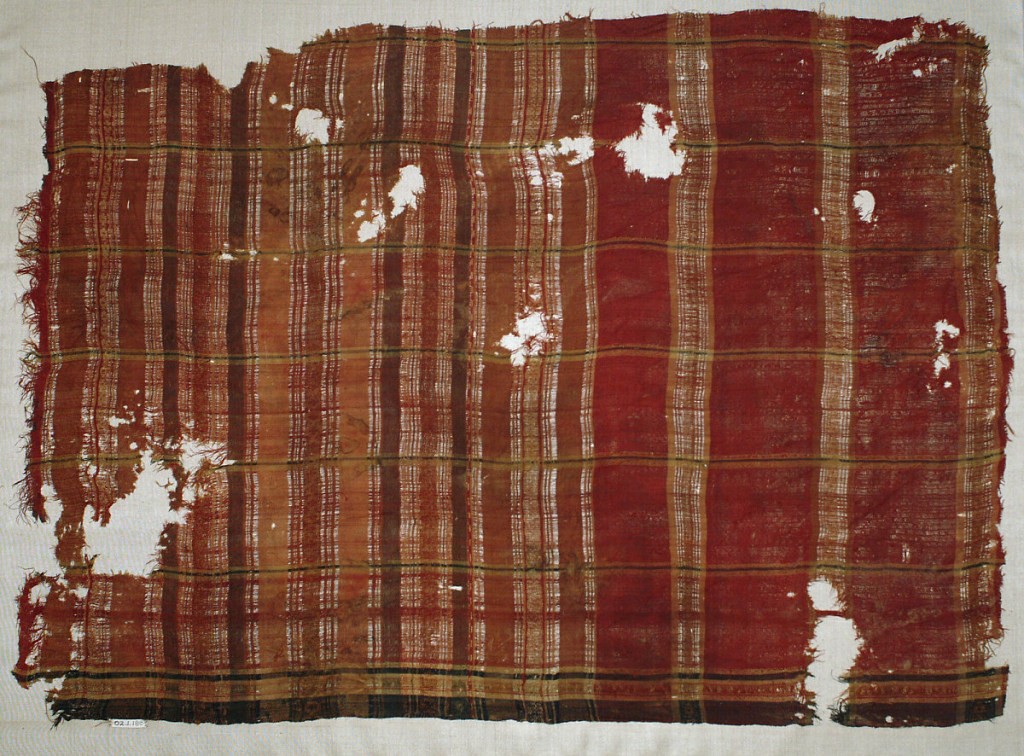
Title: Fragment
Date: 13th century
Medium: silk Technique: plain weave
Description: Plaid made of uneven stripes of warp and weft.